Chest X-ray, PA view. Patient: 33 years old, sex M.
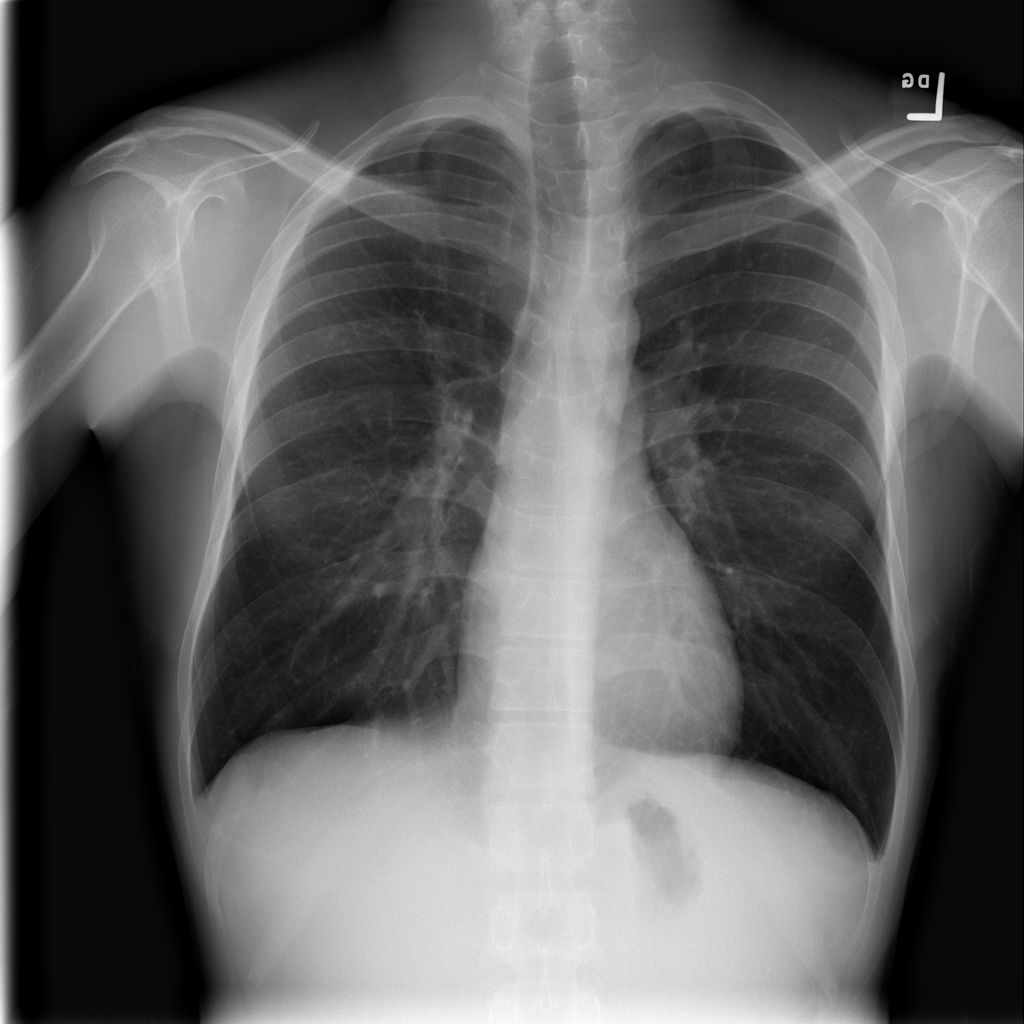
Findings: No Finding